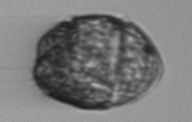
Label: Margalefidinium